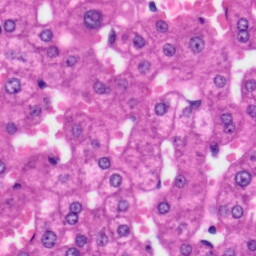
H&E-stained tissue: Liver